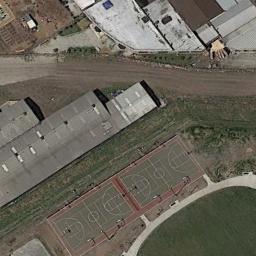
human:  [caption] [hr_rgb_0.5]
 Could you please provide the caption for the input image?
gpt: There are two basketball courts between buildings and grass next to a road .

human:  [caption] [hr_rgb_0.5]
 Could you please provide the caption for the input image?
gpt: Two basketball courts on the lawn and some buildings beside .

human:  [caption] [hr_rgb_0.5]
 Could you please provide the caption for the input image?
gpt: The basketball court is between the lawn and some buildings .

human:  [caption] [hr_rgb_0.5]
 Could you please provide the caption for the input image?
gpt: There are two basketball courts at the bottom of the picture .

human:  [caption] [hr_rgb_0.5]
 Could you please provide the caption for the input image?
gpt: The grass is next to two basketball courts .